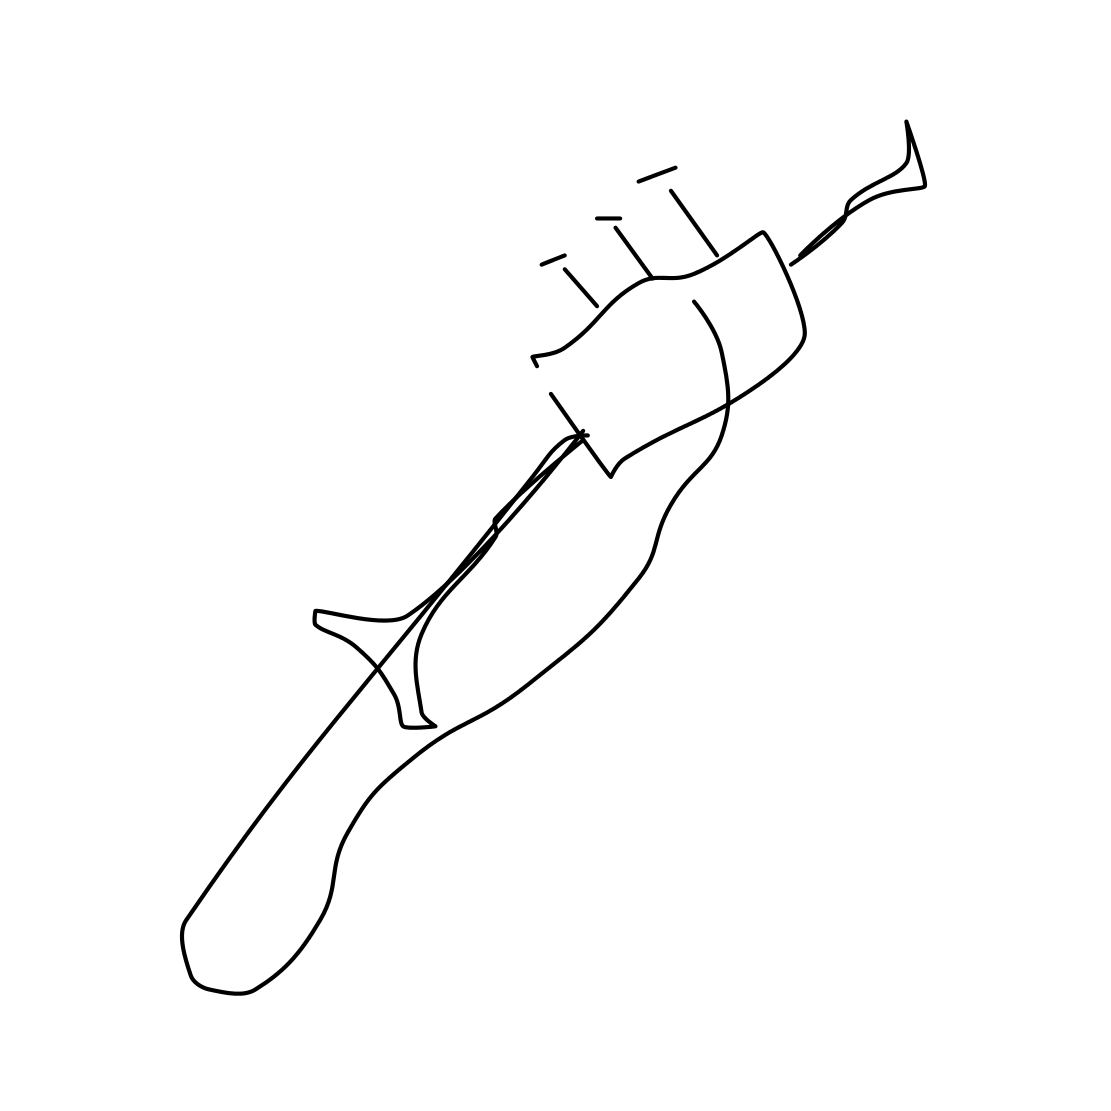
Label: trombone